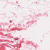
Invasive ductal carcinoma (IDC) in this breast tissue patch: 0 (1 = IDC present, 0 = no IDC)